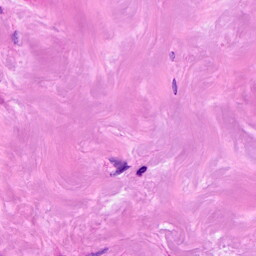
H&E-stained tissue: Breast